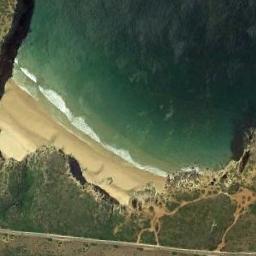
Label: beach